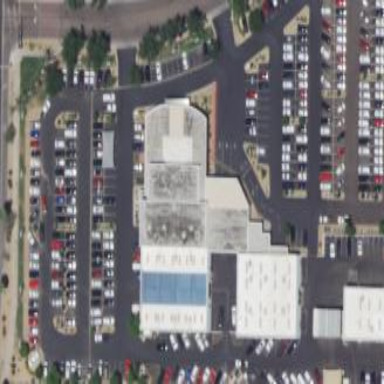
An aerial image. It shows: Building that houses car shop.